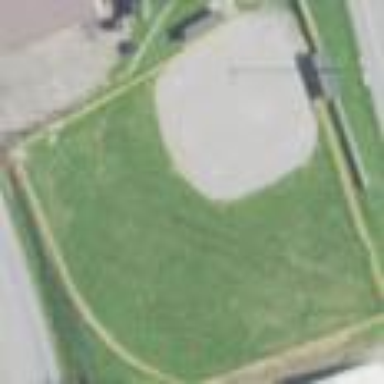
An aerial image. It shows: Baseball pitch for leisure land.